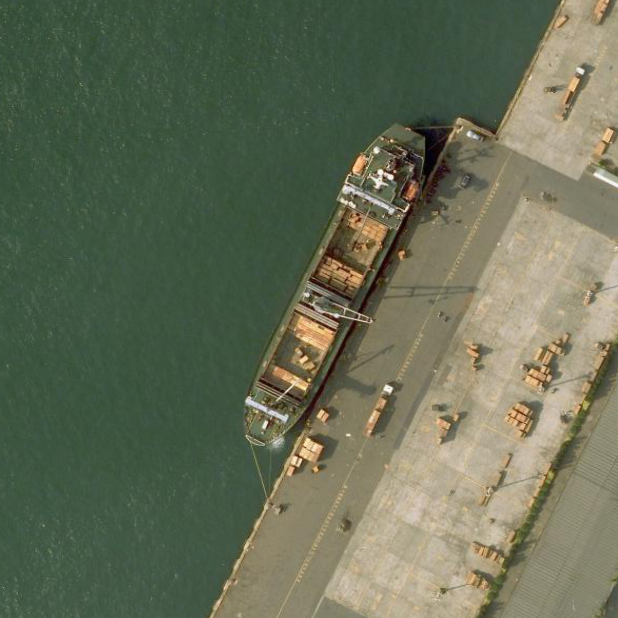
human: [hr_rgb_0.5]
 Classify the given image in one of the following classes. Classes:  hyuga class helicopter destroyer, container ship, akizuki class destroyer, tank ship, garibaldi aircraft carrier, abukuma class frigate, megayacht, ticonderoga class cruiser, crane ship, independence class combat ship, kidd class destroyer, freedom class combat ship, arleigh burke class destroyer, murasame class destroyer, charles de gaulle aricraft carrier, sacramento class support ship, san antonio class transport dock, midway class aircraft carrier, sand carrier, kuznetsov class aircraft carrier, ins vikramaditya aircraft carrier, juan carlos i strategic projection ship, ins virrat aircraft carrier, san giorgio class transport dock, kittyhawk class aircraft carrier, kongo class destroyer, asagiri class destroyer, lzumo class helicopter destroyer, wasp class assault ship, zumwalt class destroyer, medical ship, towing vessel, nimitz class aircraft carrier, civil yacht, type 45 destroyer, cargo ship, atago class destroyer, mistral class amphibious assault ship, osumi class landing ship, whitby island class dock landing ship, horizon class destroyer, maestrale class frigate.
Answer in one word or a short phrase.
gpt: Cargo ship